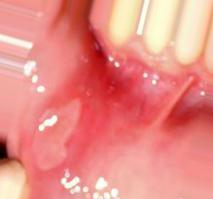
Condition: Mouth Ulcer